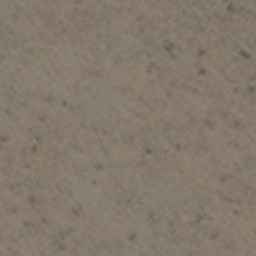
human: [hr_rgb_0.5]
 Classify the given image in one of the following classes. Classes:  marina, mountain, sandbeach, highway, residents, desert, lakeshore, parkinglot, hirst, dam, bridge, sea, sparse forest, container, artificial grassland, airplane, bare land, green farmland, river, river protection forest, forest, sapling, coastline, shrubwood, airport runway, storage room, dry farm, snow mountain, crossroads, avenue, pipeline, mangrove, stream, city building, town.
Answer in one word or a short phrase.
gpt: bare land